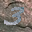
Label: 3